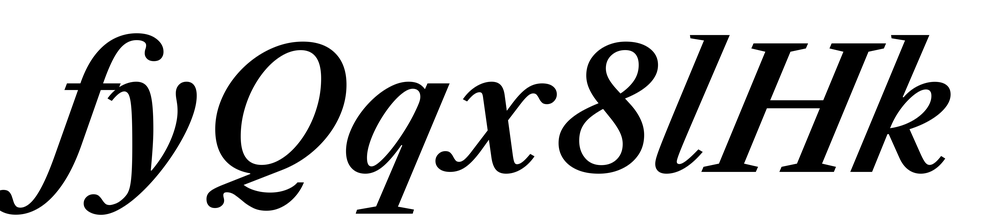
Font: LibreCaslonText-Italic_SemiBold_Italic